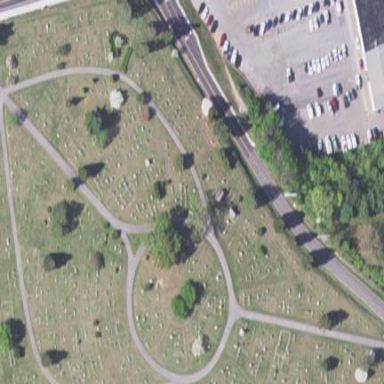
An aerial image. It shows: Park adjacent to cemetery.